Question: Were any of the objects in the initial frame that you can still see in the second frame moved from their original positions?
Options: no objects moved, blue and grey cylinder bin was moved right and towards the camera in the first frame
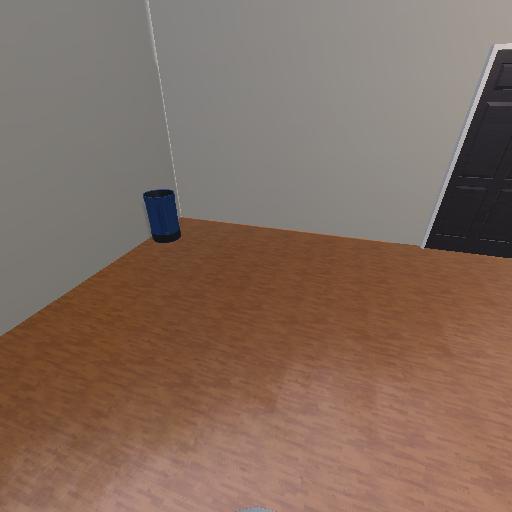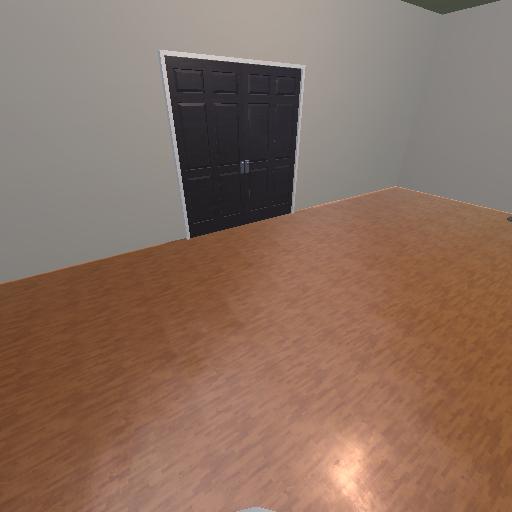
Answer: no objects moved